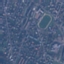
Label: Residential